Question: I have provided an image of how I would like it to appear but have no idea how to do it. Also if possible I would like to know how to constrain such awkward looking buttons to look good on all displays. Thank you all very much!!

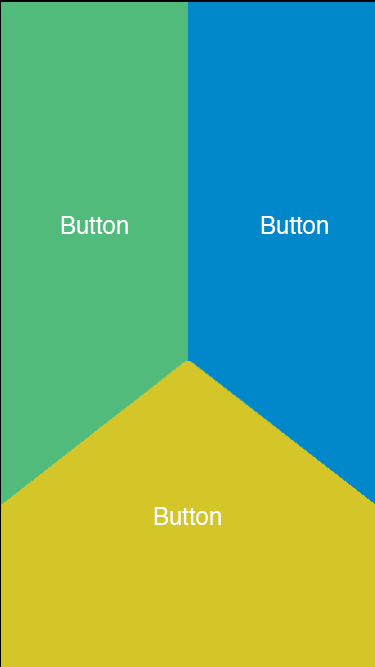
Answer: '''
enum CustomButtonType {
case topLeft, topRight, bottom
}
let triangelHeight:CGFloat = 75
class CustomButton: UIButton {
private var bgColor:UIColor = .white
private var type:CustomButtonType = .topLeft
init(frame:CGRect, bgColor:UIColor, type:CustomButtonType) {
super.init(frame: frame)
self.bgColor = bgColor
self.type = type
}
required init?(coder aDecoder: NSCoder) {
fatalError("init(coder:) has not been implemented")
}
override func draw(_ rect: CGRect) {
guard let context = UIGraphicsGetCurrentContext() else { return }
context.beginPath()
switch type {
case .topLeft:
context.move(to: CGPoint(x: rect.minX, y: rect.minY))
context.addLine(to: CGPoint(x: rect.maxX, y: rect.minY))
context.addLine(to: CGPoint(x: (rect.maxX), y: rect.maxY - triangelHeight))
context.addLine(to: CGPoint(x: (rect.minX), y: rect.maxY))
break
case .topRight:
context.move(to: CGPoint(x: rect.minX, y: rect.minY))
context.addLine(to: CGPoint(x: rect.maxX, y: rect.minY))
context.addLine(to: CGPoint(x: (rect.maxX), y: rect.maxY ))
context.addLine(to: CGPoint(x: (rect.minX), y: rect.maxY - triangelHeight))
break
case .bottom:
context.move(to: CGPoint(x: rect.minX, y: rect.minY + triangelHeight))
context.addLine(to: CGPoint(x: rect.midX, y: rect.minY))
context.addLine(to: CGPoint(x: rect.maxX, y: rect.minY + triangelHeight))
context.addLine(to: CGPoint(x: (rect.maxX), y: rect.maxY ))
context.addLine(to: CGPoint(x: (rect.minX), y: rect.maxY ))
break
}
context.closePath()
context.setFillColor(bgColor.cgColor)
context.fillPath()
}
}
'''
I have created buttons with frame you can use Autolayout.
'''
let topBtnHeight:CGFloat = 400
let aBtn = CustomButton(frame: .init(x: 0, y: 0, width: view.frame.width / 2, height: topBtnHeight), bgColor: .green, type: .topLeft)
view.addSubview(aBtn)
let bBtn = CustomButton(frame: .init(x: view.frame.width / 2, y: 0, width: view.frame.width / 2, height: topBtnHeight), bgColor: .red, type: .topRight)
view.addSubview(bBtn)
let cBtn = CustomButton(frame: .init(x: 0, y: topBtnHeight - triangelHeight, width: view.frame.width , height: view.frame.height - topBtnHeight + triangelHeight), bgColor: .yellow, type: .bottom)
view.addSubview(cBtn)
'''